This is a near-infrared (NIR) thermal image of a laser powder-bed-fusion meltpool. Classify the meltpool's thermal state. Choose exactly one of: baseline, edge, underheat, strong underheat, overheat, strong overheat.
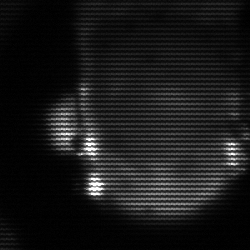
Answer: baseline